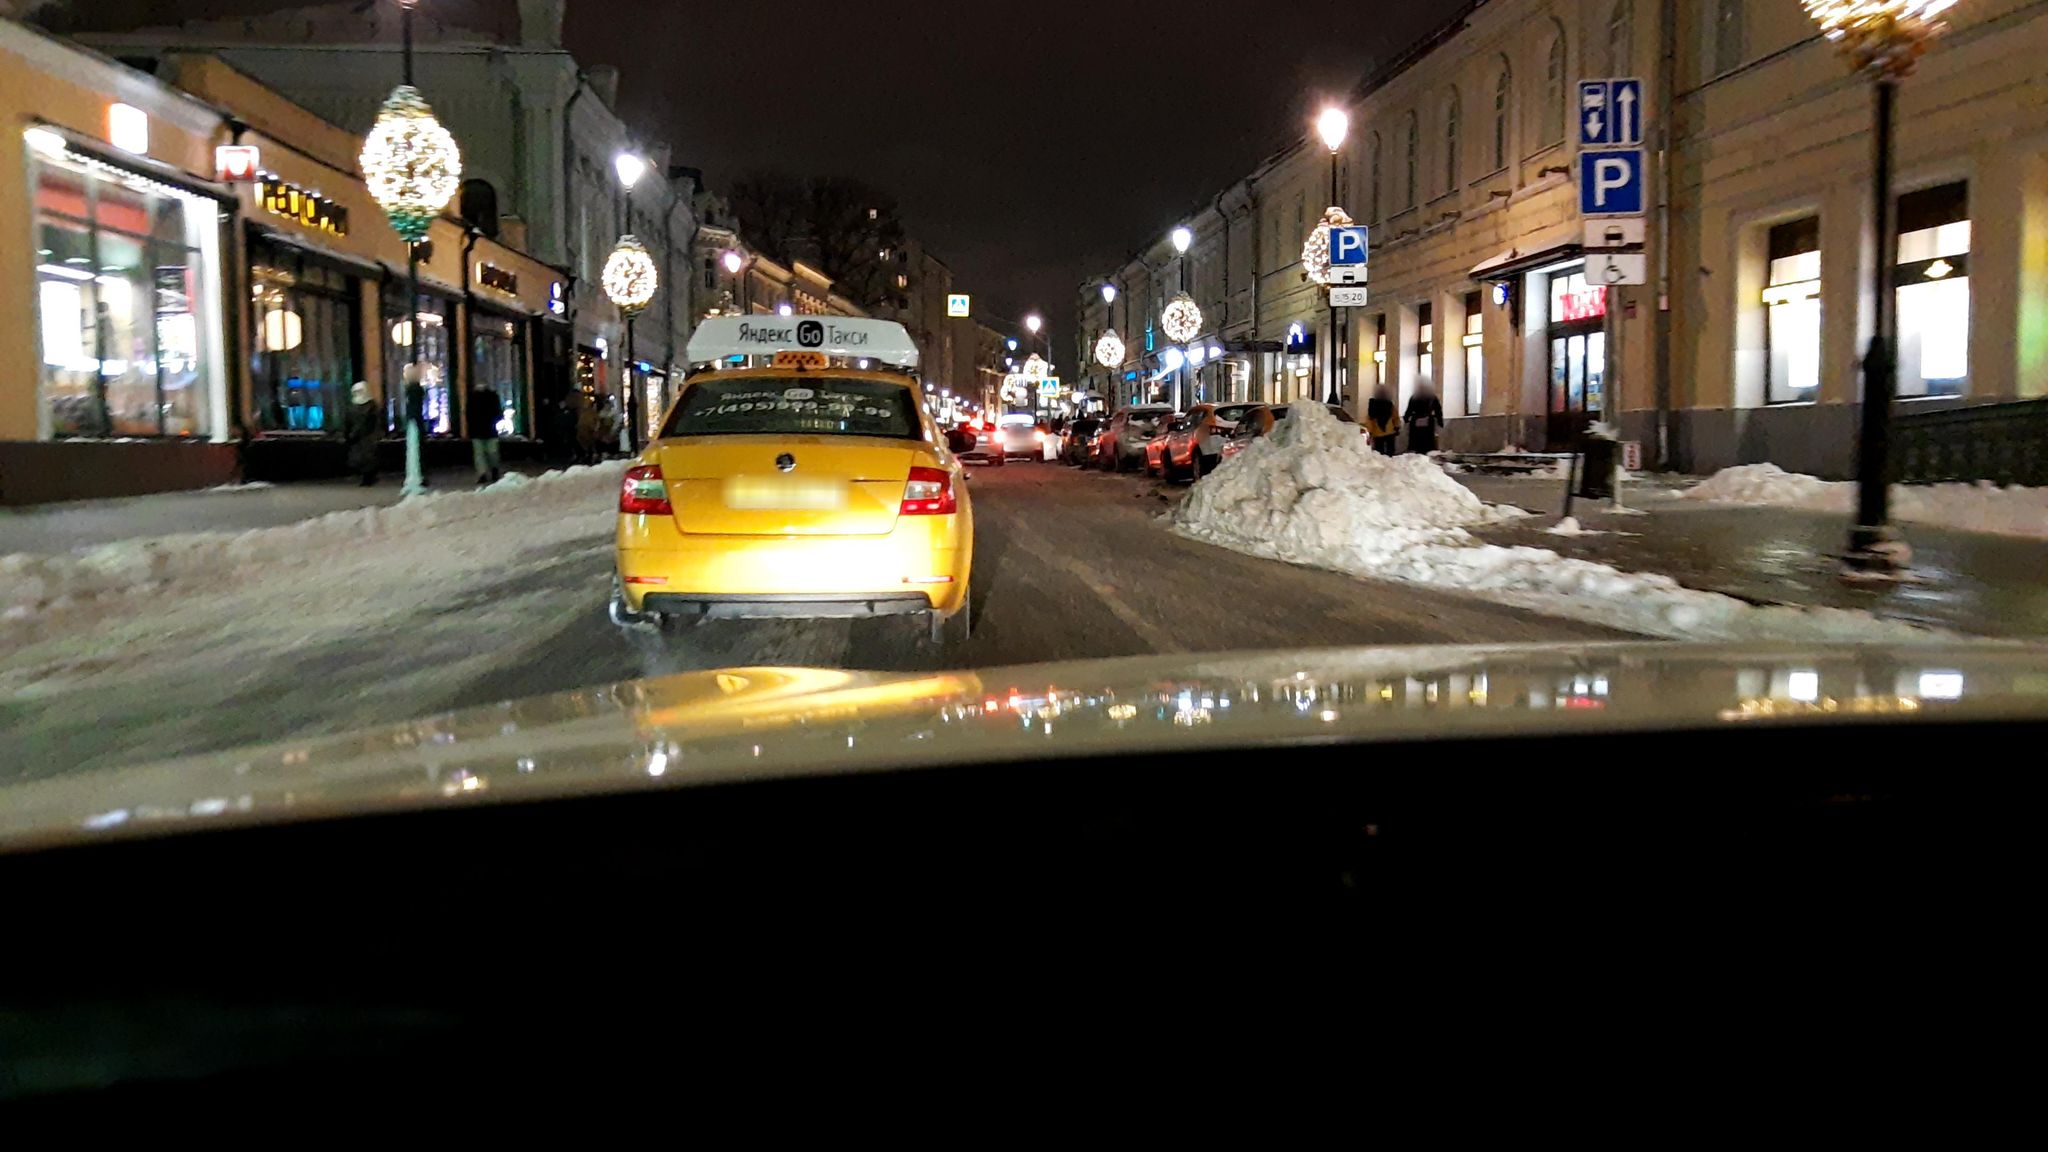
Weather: snowy
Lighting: night
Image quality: slightly poor
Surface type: driving surface
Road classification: unclassified
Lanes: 1
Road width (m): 4
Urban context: urban centre
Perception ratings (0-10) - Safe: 3.48, Lively: 7.56, Beautiful: 7.93, Boring: 0.75, Depressing: 4.79, Wealthy: 4.06